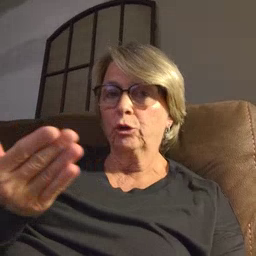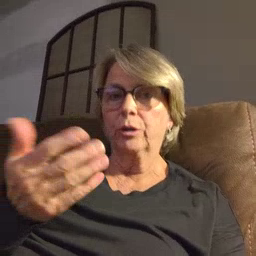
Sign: book